Interaction volume radius: 10 \u00c5
Interaction volume height: 10 \u00c5
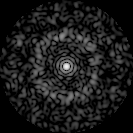
Disorder parameter: 0.8437